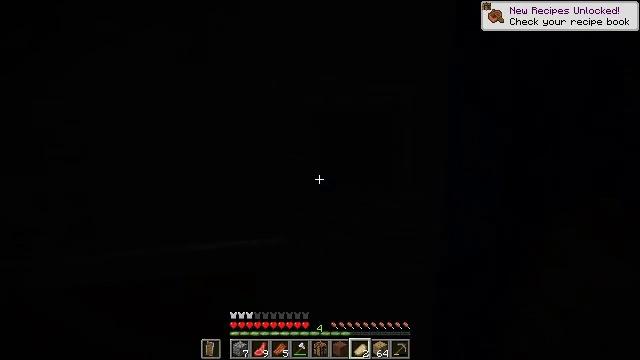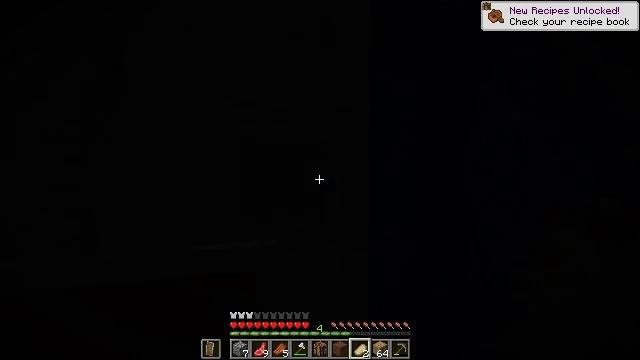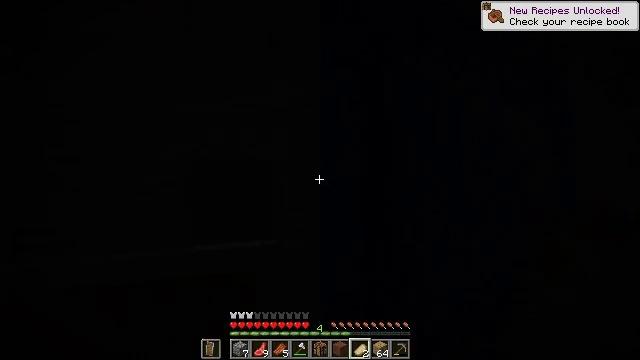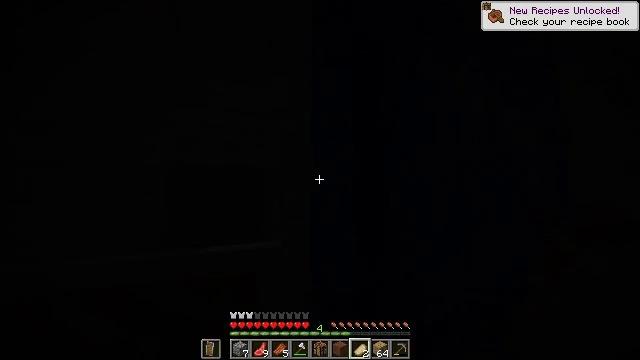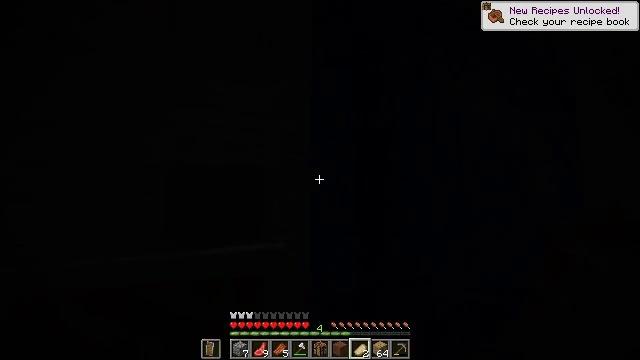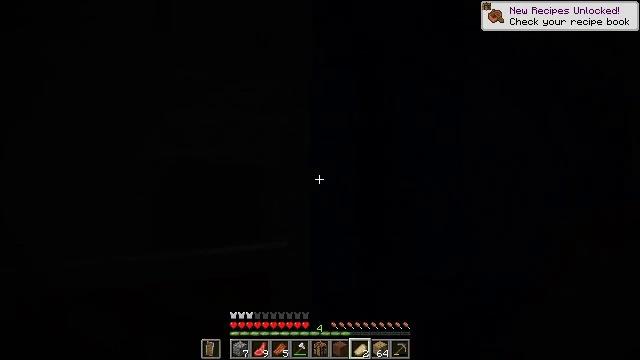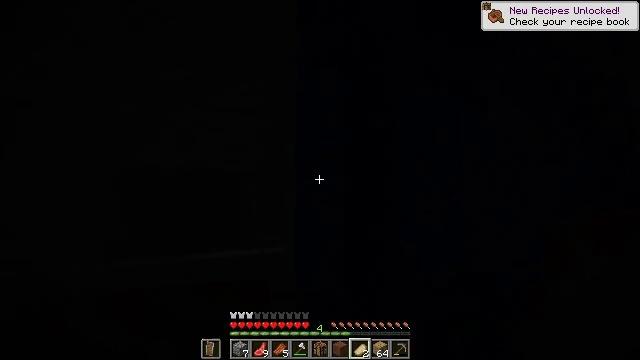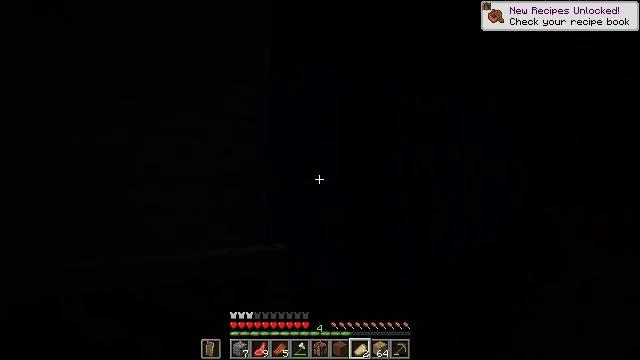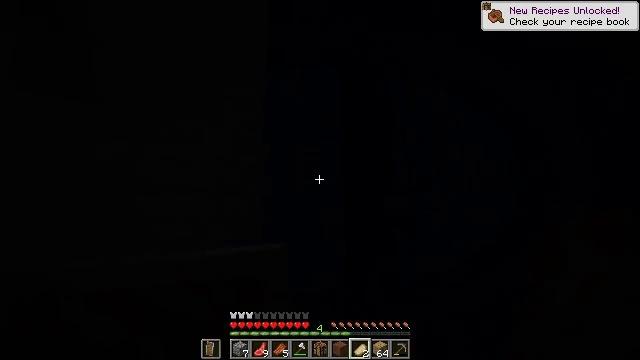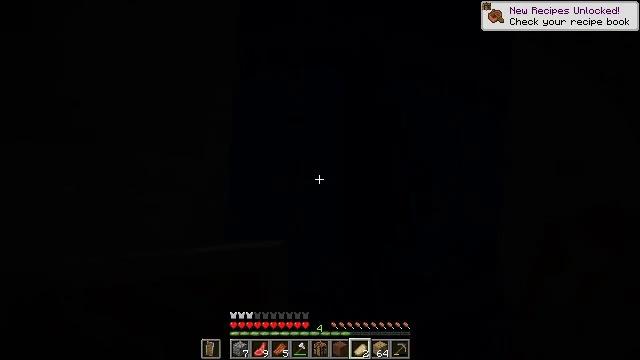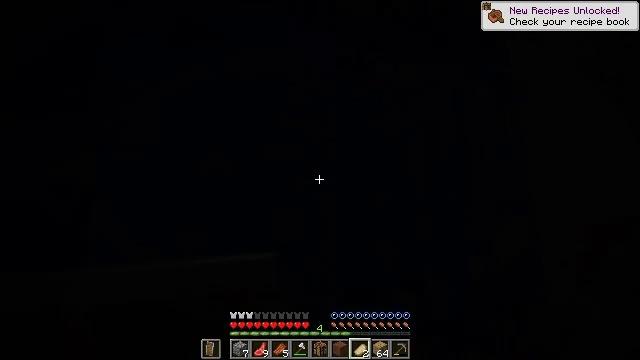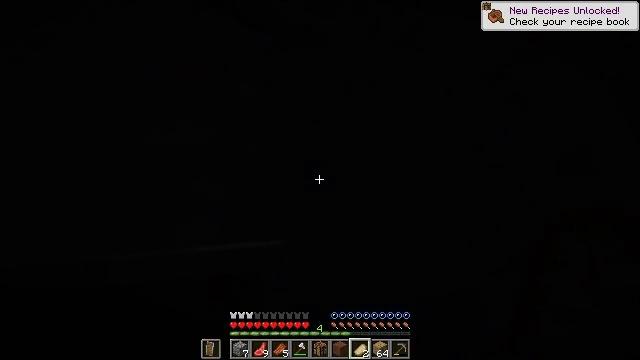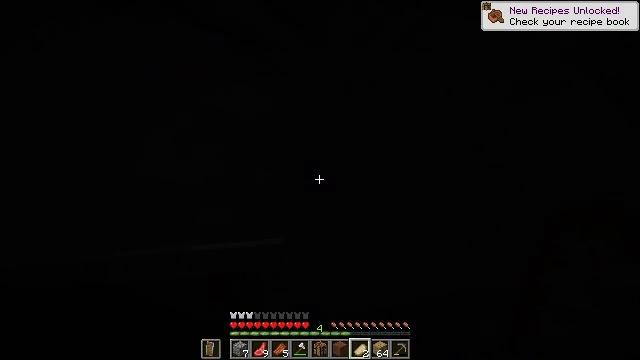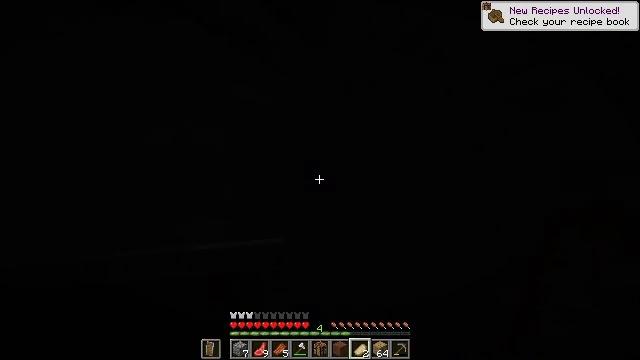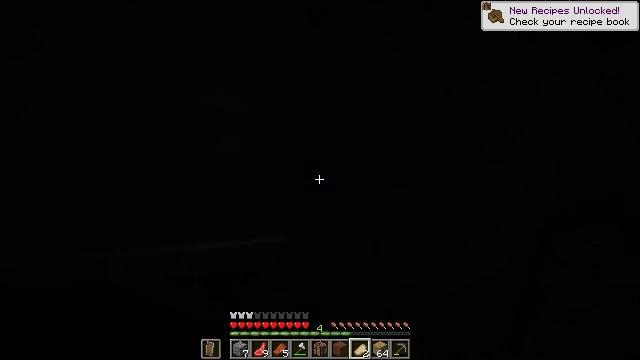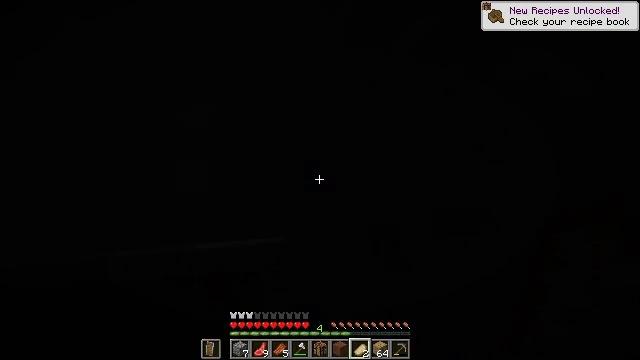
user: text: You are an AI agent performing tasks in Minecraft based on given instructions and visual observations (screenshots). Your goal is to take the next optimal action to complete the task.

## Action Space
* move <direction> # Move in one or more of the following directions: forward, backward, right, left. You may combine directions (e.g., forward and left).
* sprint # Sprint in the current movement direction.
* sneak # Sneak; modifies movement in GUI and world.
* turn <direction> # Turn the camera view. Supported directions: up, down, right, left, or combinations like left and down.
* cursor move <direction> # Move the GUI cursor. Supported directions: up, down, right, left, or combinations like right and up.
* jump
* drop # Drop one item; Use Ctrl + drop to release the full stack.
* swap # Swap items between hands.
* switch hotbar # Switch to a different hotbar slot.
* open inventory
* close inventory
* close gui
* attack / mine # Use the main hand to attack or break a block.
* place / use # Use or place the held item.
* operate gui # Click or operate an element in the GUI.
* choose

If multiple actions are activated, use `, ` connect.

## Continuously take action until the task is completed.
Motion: motion action
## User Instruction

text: Drop a cooked porkchop.
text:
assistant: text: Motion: turn right and up
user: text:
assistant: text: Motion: turn right and up
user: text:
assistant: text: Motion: move forward, turn right and up
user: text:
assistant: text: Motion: move forward
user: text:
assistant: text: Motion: move forward
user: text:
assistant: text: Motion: move forward, sprint, turn right and up, jump
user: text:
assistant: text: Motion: move forward, sprint, turn right and up, jump
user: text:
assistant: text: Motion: move forward, sprint, jump
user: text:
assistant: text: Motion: move forward, sprint, jump
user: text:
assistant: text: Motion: move forward, sprint, turn right and up, jump
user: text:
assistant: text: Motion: move forward, sprint, turn right and up, jump
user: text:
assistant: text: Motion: move forward, sprint, jump
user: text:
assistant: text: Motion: move forward, sprint, jump
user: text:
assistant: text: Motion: move forward, sprint, jump
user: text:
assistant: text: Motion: move forward, sprint, jump
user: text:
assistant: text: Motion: move forward, sprint, jump
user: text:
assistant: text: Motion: move forward, sprint, jump
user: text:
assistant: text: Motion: move forward, open inventory
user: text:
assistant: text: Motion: open inventory
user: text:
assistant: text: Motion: cursor move right, open inventory
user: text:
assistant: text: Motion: cursor move right
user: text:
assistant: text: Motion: no_op
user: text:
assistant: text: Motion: cursor move right
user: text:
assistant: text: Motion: no_op
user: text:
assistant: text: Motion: no_op
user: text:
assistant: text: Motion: no_op
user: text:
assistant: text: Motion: no_op
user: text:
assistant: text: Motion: close inventory
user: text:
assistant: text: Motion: close inventory
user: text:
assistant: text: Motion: jump, close inventory